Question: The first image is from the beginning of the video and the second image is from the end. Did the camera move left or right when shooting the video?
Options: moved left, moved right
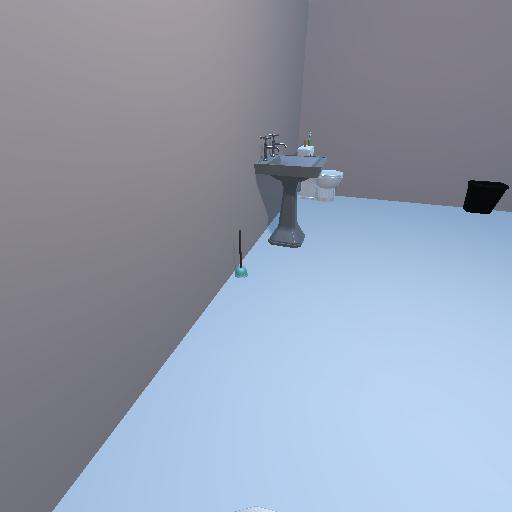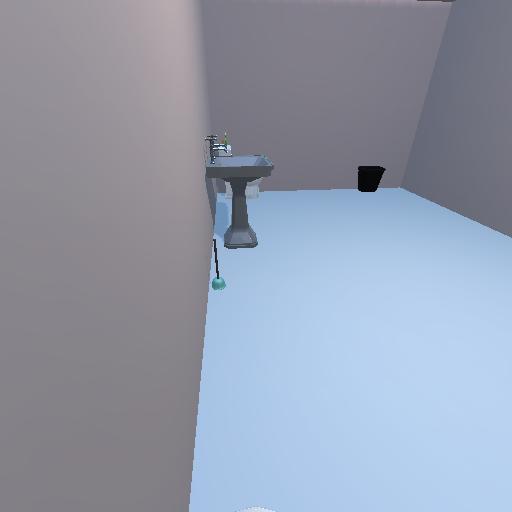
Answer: moved left